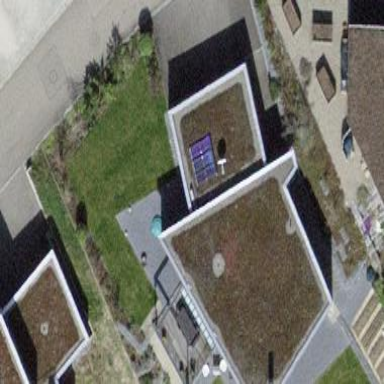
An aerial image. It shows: Detached building with flat roof.